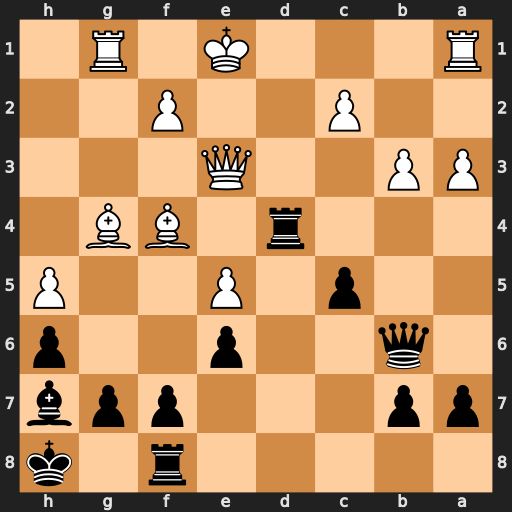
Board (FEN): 5r1k/pp3ppb/1q2p2p/2p1P2P/3r1BB1/PP2Q3/2P2P2/R3K1R1
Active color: b
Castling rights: Q
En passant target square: -
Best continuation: Re4 O-O-O Rxe3